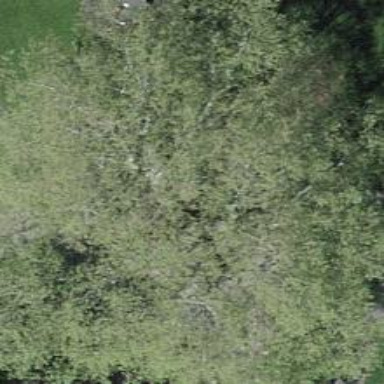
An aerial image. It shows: Single tag "natural: tree."